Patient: sex M, age 77
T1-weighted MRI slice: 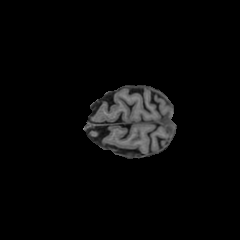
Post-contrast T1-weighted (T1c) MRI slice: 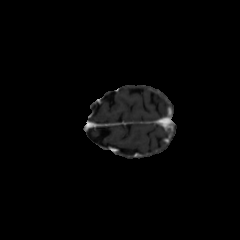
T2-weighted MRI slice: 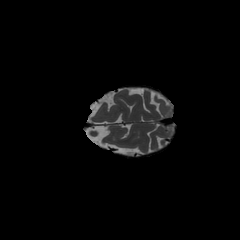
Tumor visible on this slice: no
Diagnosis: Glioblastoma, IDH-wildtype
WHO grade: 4